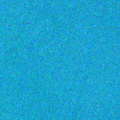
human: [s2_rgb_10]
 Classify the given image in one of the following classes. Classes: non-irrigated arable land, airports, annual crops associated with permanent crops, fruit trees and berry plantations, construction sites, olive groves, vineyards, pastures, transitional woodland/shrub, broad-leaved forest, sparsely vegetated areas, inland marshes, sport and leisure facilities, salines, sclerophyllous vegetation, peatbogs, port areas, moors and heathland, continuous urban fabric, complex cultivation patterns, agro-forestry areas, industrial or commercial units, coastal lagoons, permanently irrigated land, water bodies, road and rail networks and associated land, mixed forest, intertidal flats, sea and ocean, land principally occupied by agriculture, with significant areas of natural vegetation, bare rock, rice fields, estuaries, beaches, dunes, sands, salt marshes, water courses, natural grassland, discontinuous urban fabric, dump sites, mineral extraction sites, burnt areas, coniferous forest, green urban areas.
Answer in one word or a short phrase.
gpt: sea and ocean